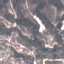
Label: HerbaceousVegetation